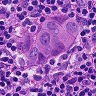
Metastatic tissue present: yes